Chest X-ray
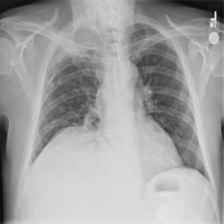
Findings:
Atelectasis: positive
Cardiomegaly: negative
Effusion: negative
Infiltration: negative
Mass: negative
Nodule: negative
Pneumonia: negative
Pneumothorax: negative
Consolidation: negative
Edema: negative
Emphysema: negative
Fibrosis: negative
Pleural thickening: negative
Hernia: negative